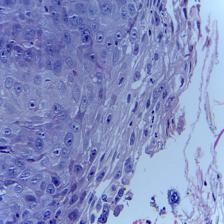
Diagnosis: OSCC